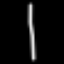
Label: line